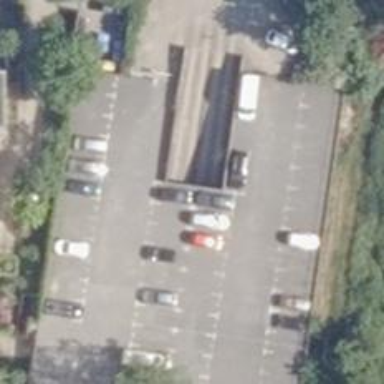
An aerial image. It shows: Parking entrance.